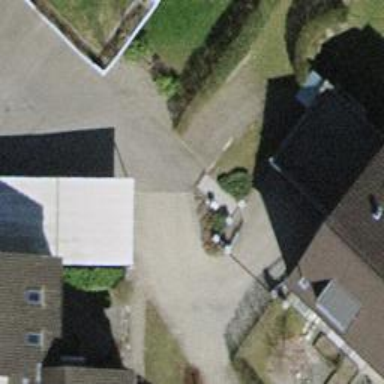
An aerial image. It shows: Alleyway designated as service road.